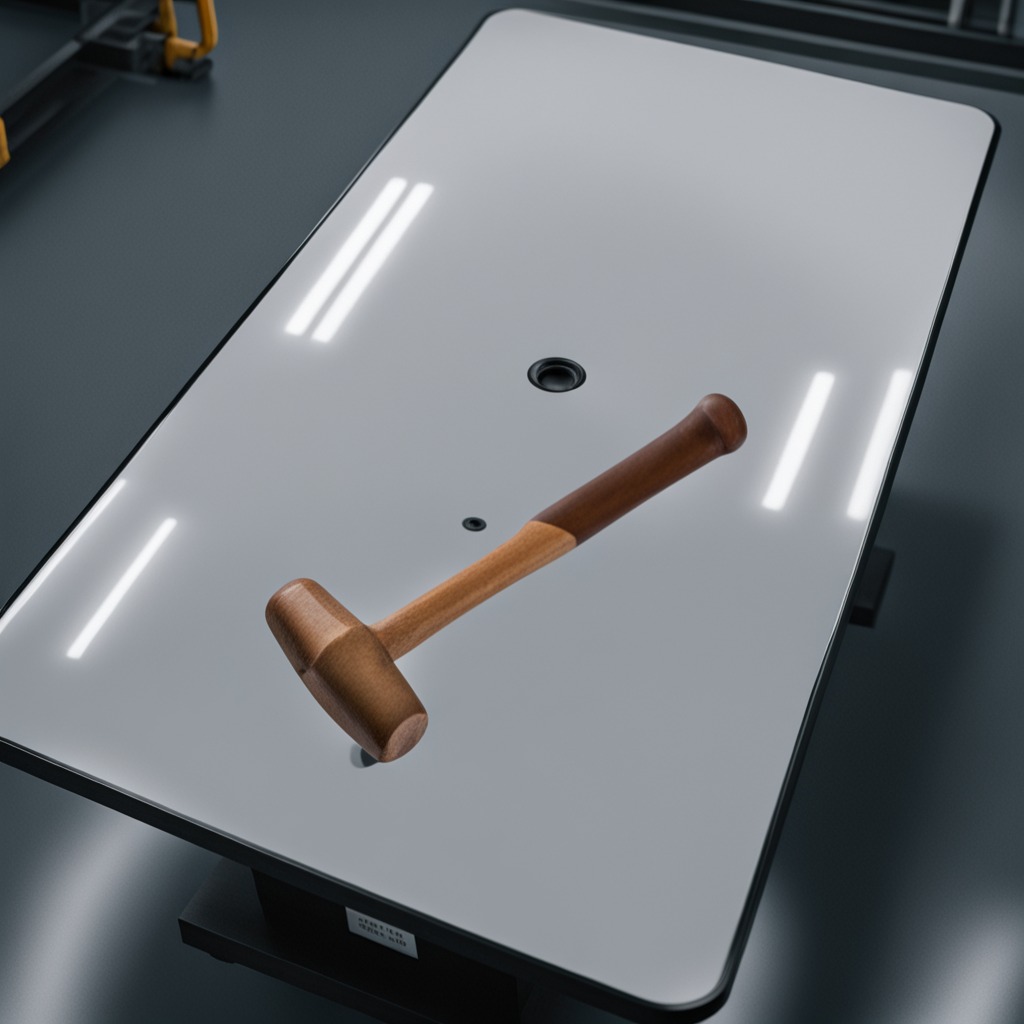
A hammer lies on the table in the ship maintenance bay.